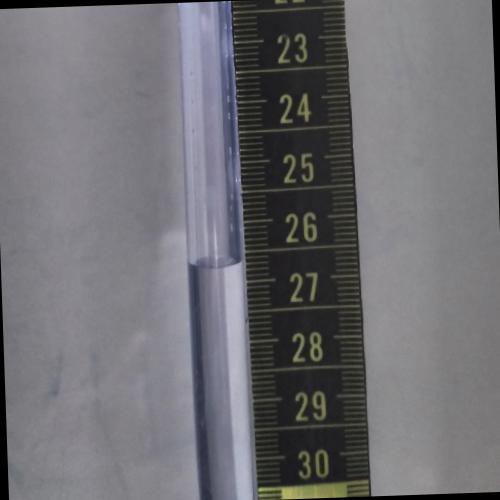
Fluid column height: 26.7 cm